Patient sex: F
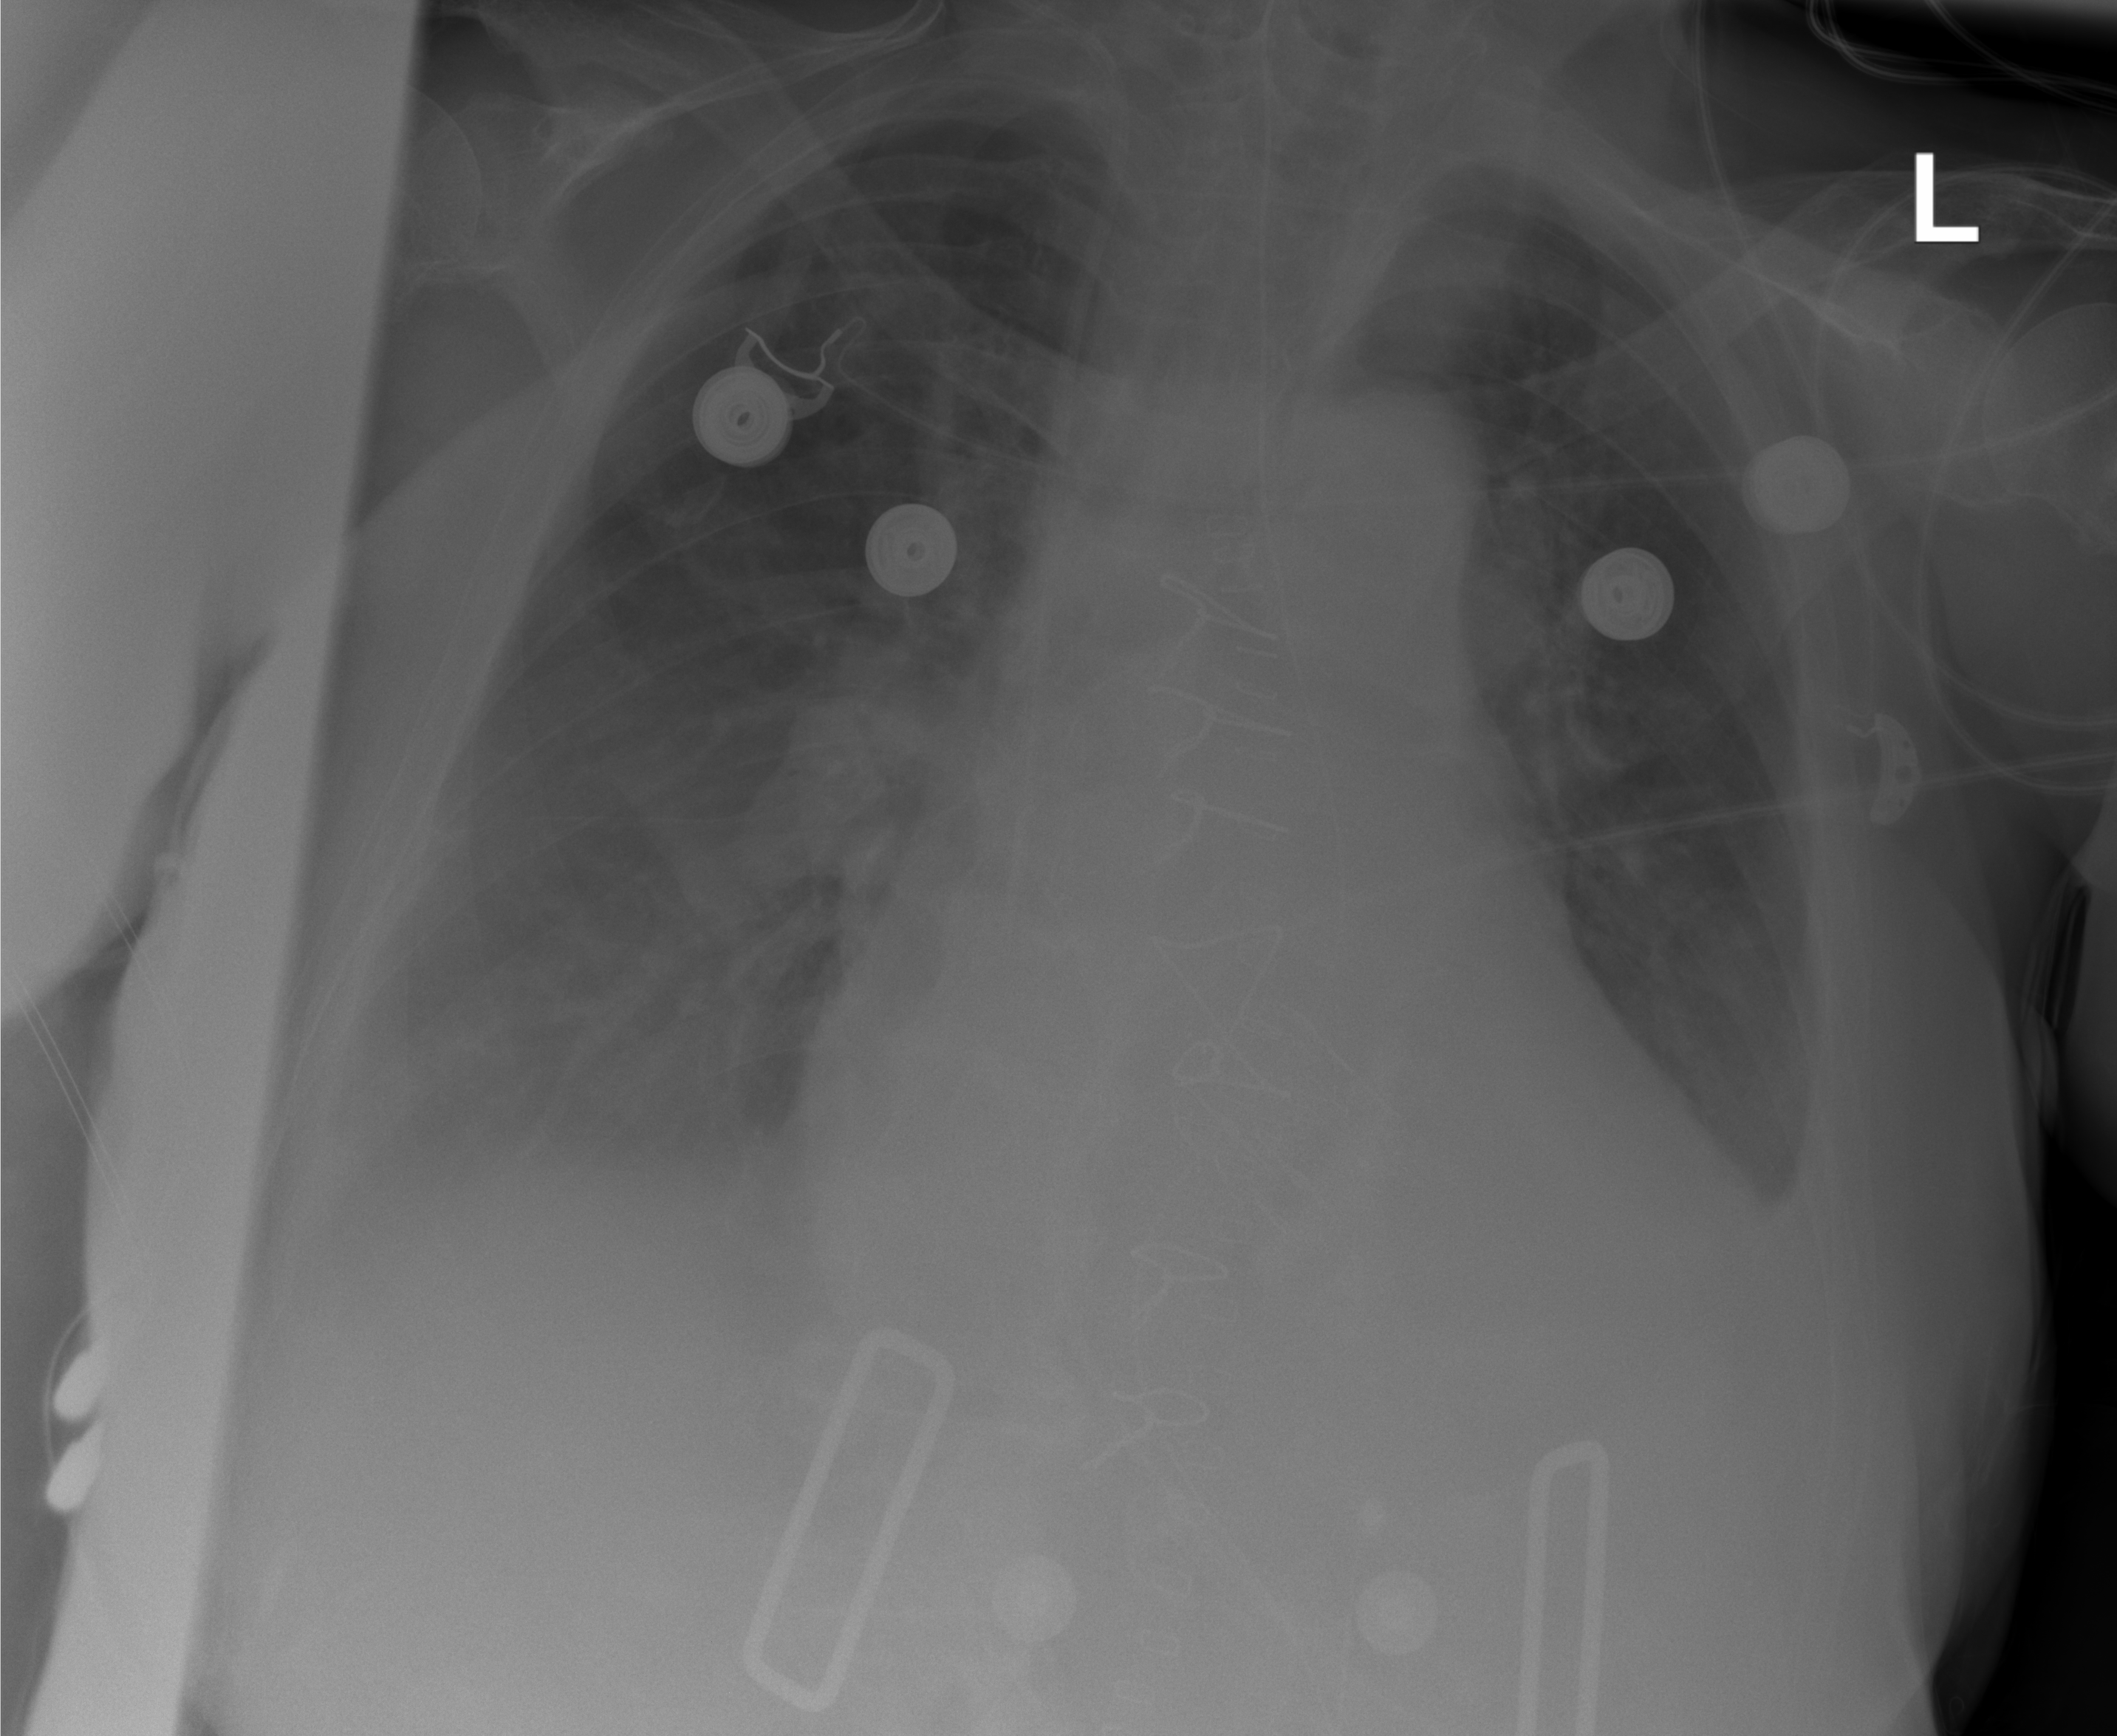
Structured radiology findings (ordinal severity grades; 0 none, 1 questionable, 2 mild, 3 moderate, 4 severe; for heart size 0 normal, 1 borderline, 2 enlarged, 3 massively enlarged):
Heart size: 2
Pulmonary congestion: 2
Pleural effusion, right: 2
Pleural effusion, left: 2
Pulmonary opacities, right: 2
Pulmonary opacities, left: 0
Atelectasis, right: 2
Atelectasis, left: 2